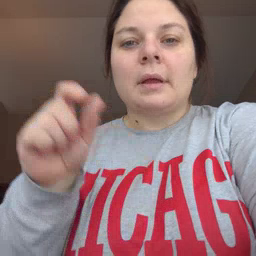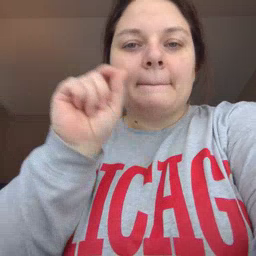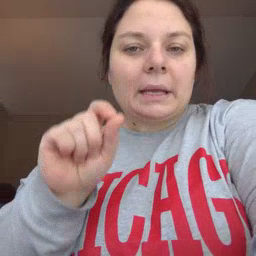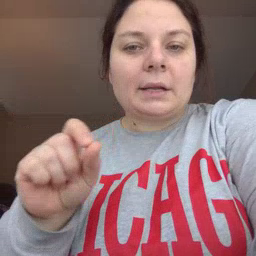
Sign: pen